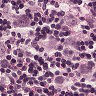
Metastatic tissue present: yes